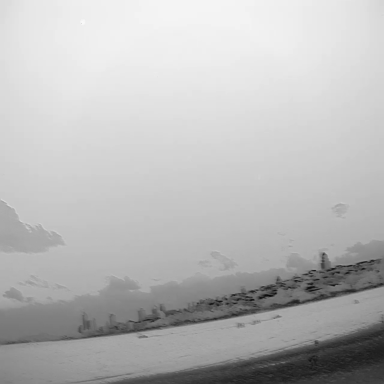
There are five objects shown in the infrared image, including a canoe, and four bulk_carriers.